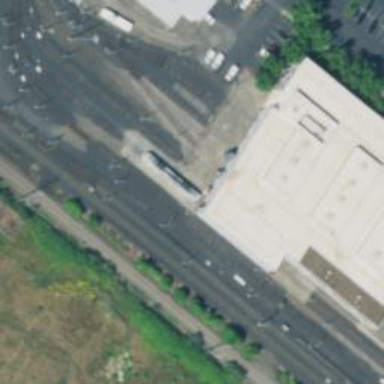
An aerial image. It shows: Light rail tunnel with electrified contact line passing through building passage in service yard.